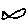
Label: fish